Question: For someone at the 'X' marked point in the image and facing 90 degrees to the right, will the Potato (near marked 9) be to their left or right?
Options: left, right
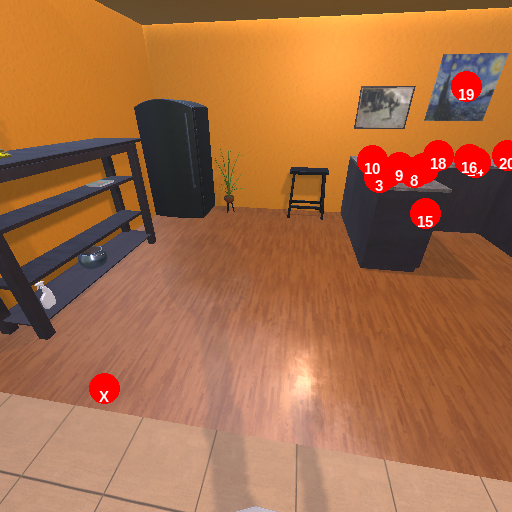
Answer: left